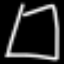
Label: square